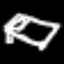
Label: bed